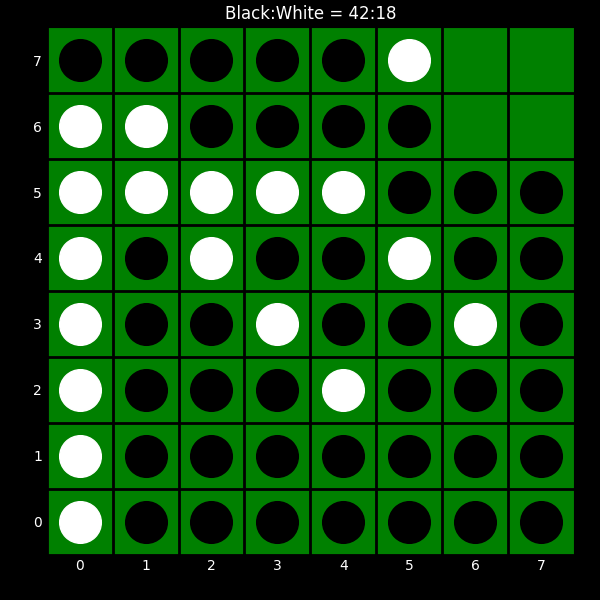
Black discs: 42
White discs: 18